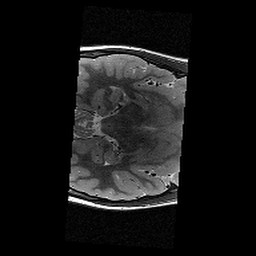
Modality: T2w
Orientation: axial
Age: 10
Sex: female
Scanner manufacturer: siemens
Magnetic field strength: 3 T
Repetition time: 9.23 s
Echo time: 0.067 s